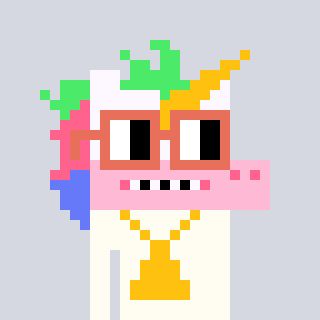
a pixel art character with square orange glasses, a unicorn-shaped head and a grayscale-colored body on a cool background